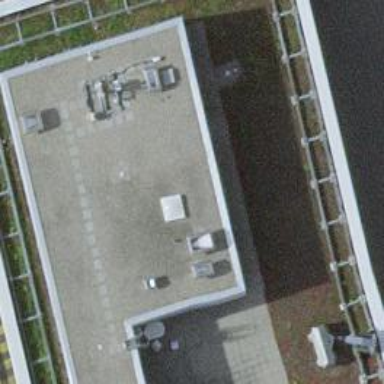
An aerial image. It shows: Building designed for bicycle parking.